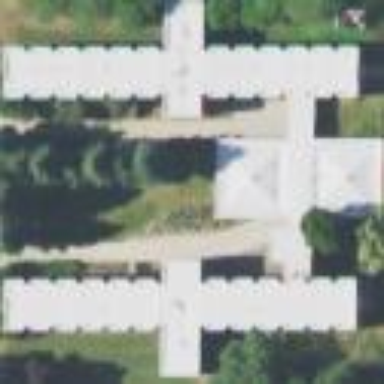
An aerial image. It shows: Dormitory building.